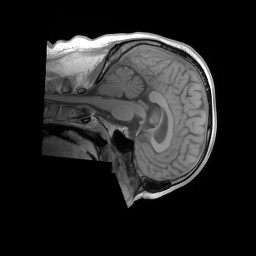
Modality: T1w
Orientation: sagittal
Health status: ill
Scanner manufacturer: siemens
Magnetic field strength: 3 T
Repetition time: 0.4 s
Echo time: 0.00272 s